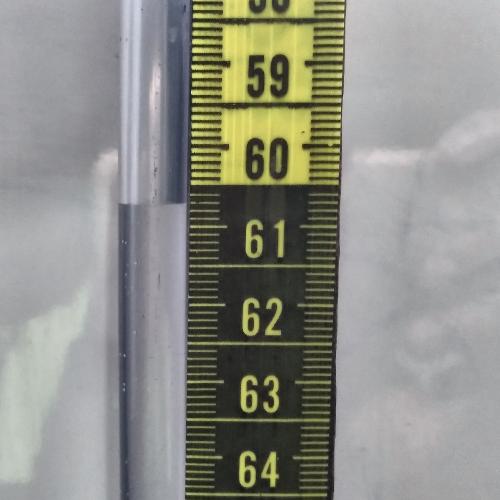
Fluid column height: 60.7 cm